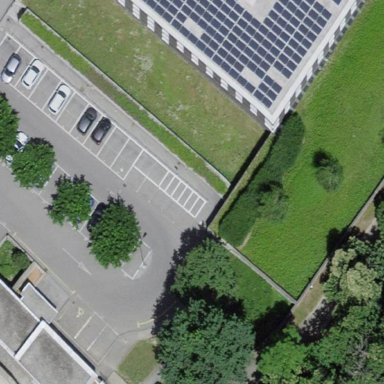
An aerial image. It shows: Motorcycle parking facility.